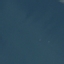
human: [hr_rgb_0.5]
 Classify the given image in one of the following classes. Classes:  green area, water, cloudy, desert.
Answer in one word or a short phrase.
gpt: water